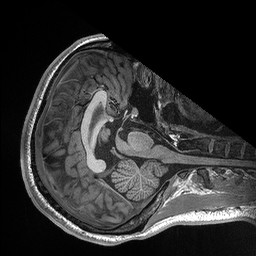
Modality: T1w
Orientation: axial
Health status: healthy
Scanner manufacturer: siemens
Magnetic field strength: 3 T
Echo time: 0.00298 s